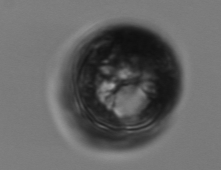
Label: Guinardia_flaccida